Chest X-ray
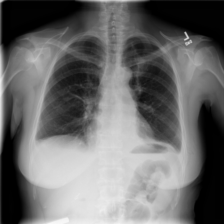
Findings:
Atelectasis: positive
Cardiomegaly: negative
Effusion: positive
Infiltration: negative
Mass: positive
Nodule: negative
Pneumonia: negative
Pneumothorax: negative
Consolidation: negative
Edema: negative
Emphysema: negative
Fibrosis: negative
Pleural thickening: negative
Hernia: negative